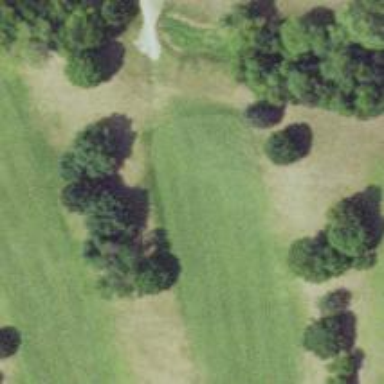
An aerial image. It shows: View of golf hole.